Question: I have an android app, in which I am Plotting graphs with <URL>. Everything works perfect other than a small issue. When I place my chart inside a tag which has which is used to determine content with jquery mobile.
The bar chart onlick events give me an unwanted shadows of the bar which is not even at the same co-ordinates as the original bar. I tried googling this issue alot but couldn't find anything that could help me.
Here is my code snippet:
'''
<div data-role="content" class="ui-body" id="android">
<table border='0' cellpadding='0' cellspacing='0' align='center'
valign='top'>
<tr height="10%">
<td>
<div><span>Active Deals: </span><span id="info1">Nothing yet</span></div>
</td>
</tr>
<tr height="90%">
<td style="width:80%;">
<div id="chart1" style="width: 100%;"></div>
</td>
<td >
<div id="legend"></div>
</td>
</tr>
</table>
</div>
'''
This is how I registered my onlick event:
'''
$('#chart1').bind('jqplotDataClick',
function (ev, seriesIndex, pointIndex, data) {
$('#info1').html('series: '+seriesIndex+'
, point: '+pointIndex+', data: '+data);});
});
'''
Here is how the shadow looks on click of bar, notice the disjoint light shaded bars:

Just if this can help. I'm doing this inside a webview control of android apps.
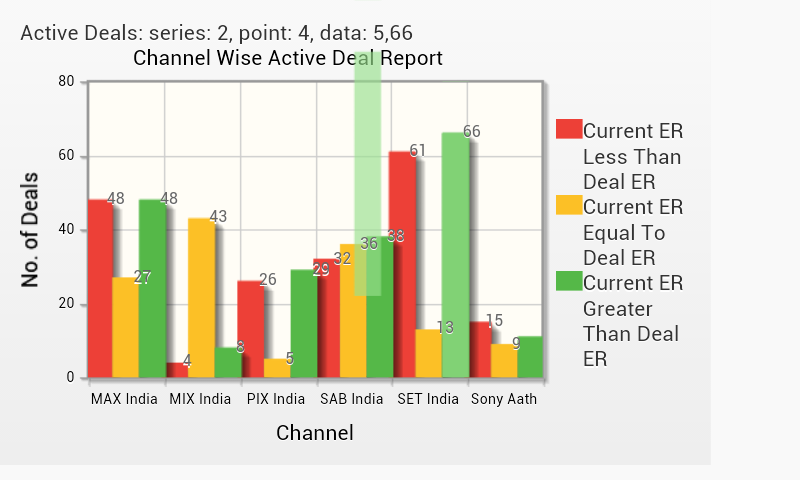
Answer: Replace 'data-role="content"' with 'data-role="none"' so it will not inherit jquery mobile style for that particular div. This should work